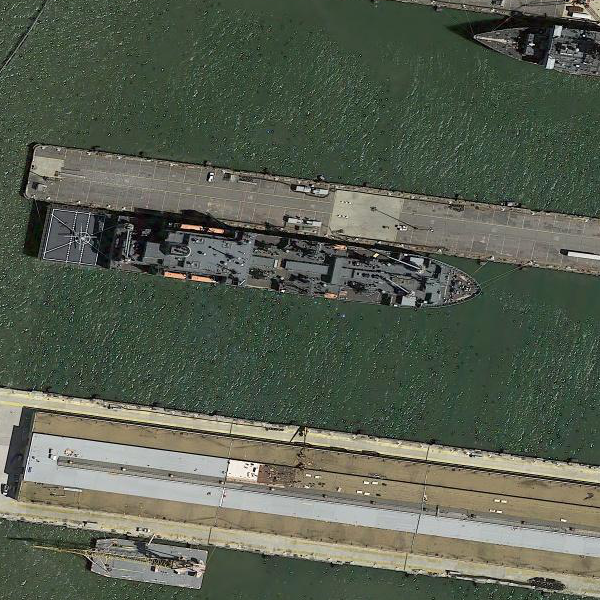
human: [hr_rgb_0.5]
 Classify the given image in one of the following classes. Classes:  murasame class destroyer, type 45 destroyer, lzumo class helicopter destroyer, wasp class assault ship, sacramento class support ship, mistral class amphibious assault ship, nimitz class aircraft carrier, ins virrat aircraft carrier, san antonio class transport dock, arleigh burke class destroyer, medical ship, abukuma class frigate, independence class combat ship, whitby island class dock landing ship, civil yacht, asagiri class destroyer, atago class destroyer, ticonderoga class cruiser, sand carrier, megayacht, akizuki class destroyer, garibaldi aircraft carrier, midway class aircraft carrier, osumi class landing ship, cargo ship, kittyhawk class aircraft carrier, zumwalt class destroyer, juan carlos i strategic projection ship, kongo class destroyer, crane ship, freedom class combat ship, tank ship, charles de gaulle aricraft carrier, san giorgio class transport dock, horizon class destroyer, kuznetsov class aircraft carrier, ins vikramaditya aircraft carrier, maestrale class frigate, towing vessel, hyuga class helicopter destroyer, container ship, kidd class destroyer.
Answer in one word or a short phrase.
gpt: Crane ship